【题型】解答题　【知识点】平面几何　【难度】easy
如图，已知点$O$是两个同心圆的圆心，大圆的弦$AB$与小圆交于点$C$、$D$.

(1) 求证：$AC = BD$；

(2) 如果$AB = 8$，$CD = 4$，大圆面积是小圆面积的$3$倍，求大圆半径的长.
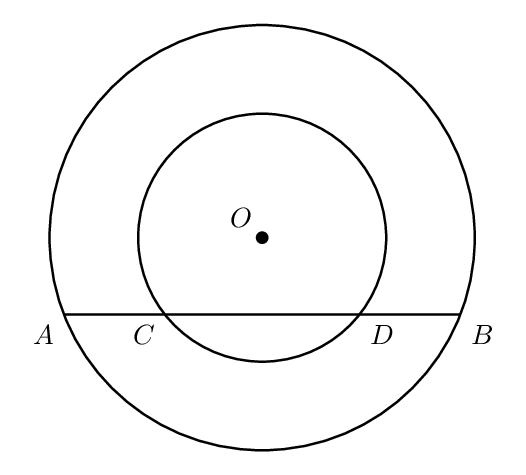
【解答】
【详解】（1）解：过点$O$作$OE \perp AB$于$E$，

$\therefore AE = BE$，$CE = DE$，

$\therefore AE - CE = BE - DE$，

$\therefore AC = BD$;

（2）解：连接$AO$、$CO$，

在$\text{Rt}\triangle AOE$与$\text{Rt}\triangle COE$中，由勾股定理得：$OE^2 = OA^2 - AE^2$，$OE^2 = OC^2 - CE^2$，

$\therefore OA^2 - AE^2 = OC^2 - CE^2$，

$\therefore OA^2 - OC^2 = AE^2 - CE^2$，

$\because AB = 8$，$CD = 4$，

$\therefore AE = 4$，$CE = 2$，

$\therefore OA^2 - OC^2 = 4^2 - 2^2 = 12$ \ding{172},

$\because$大圆面积是小圆面积的$3$倍，

$\therefore \pi \cdot OA^2 = 3\pi \cdot OC^2$，即$OA^2 = 3OC^2$ \ding{173},

根据\ding{172}\ding{173}可得：$OA^2 = 18$，

$\therefore OA = 3\sqrt{2}$.
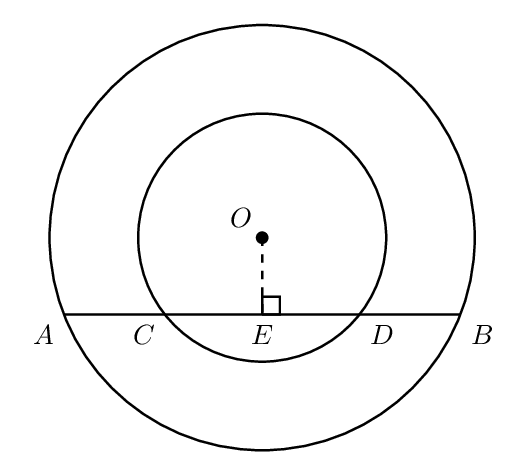
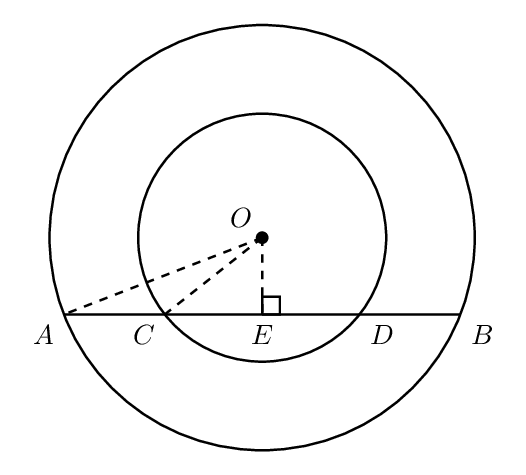